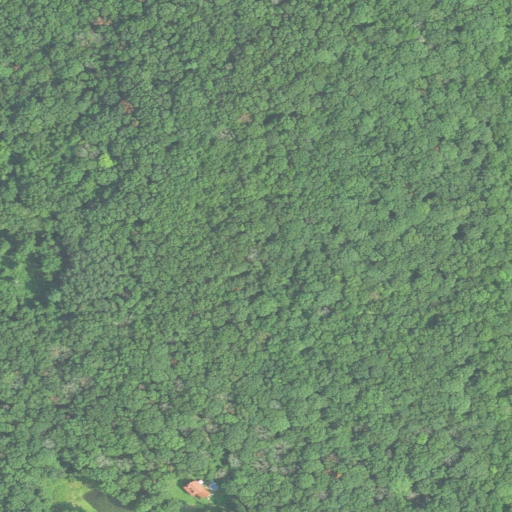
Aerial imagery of mountain in Connecticut named Ayers Mountain containing deciduous forest, open development, and low intensity development